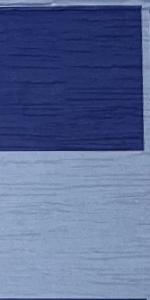
Label: Empty